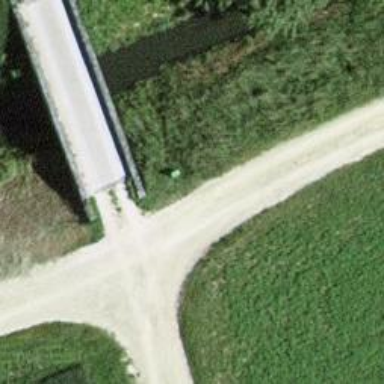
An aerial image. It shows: Unpaved track on bridge with grade2 tracktype.